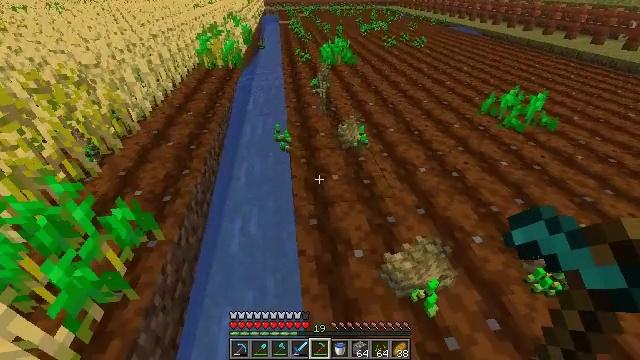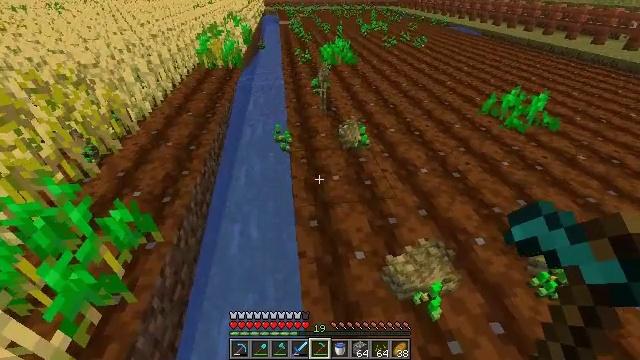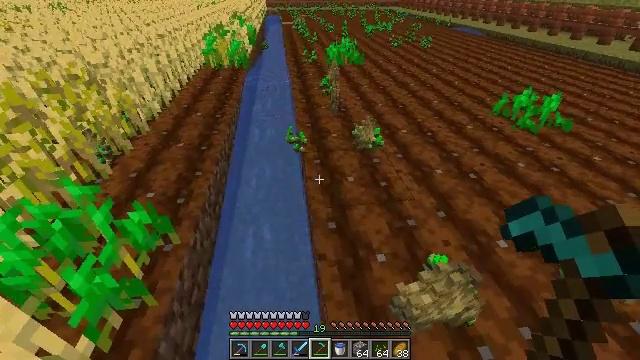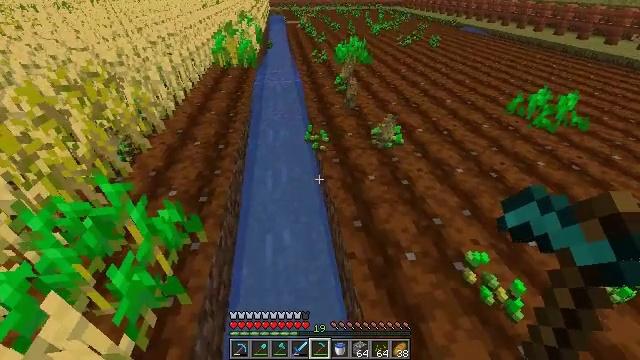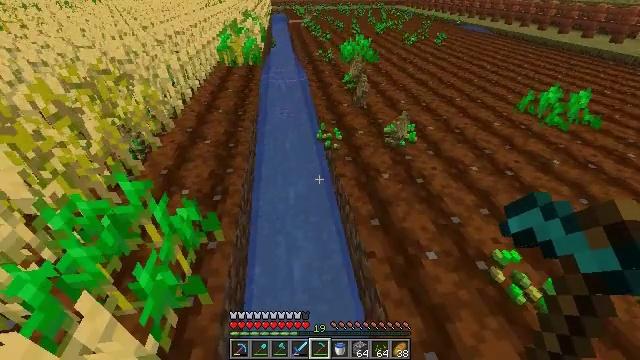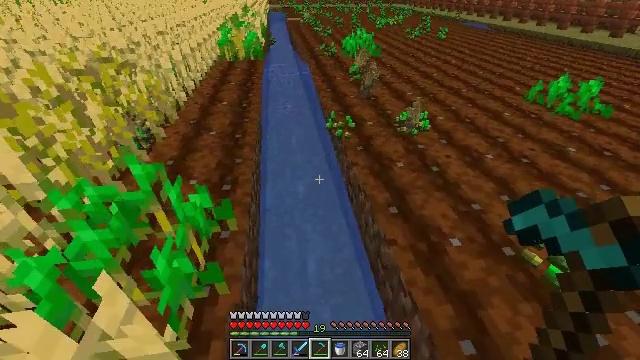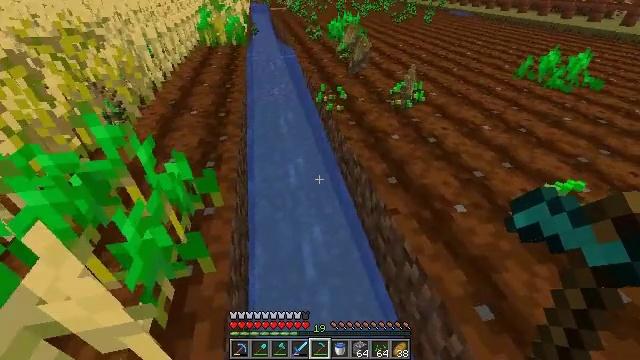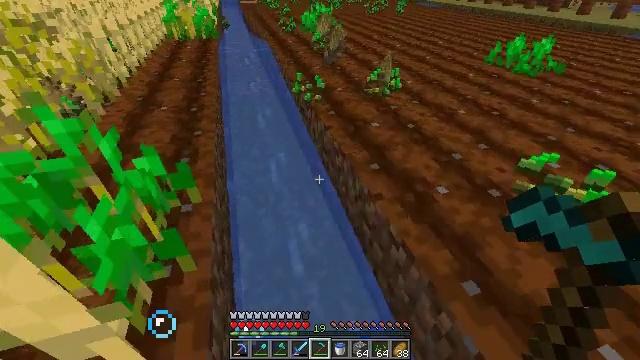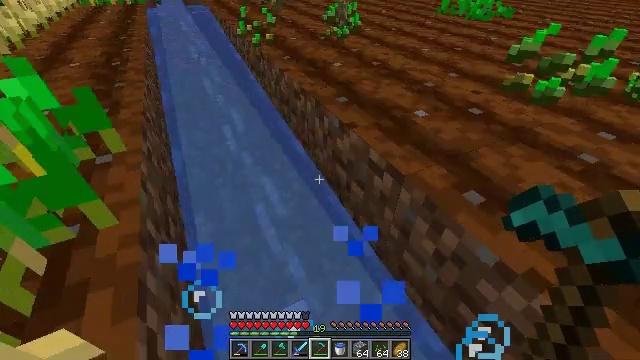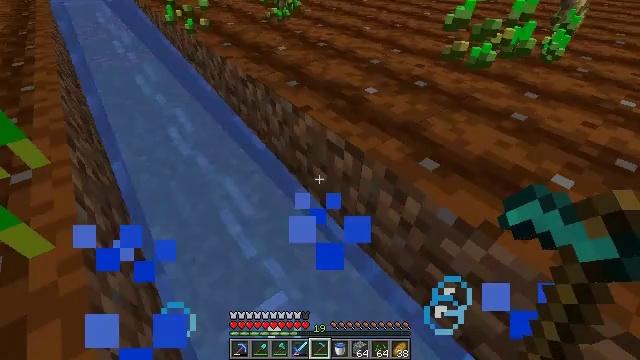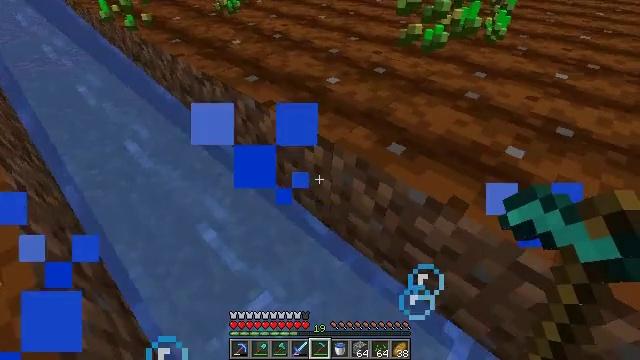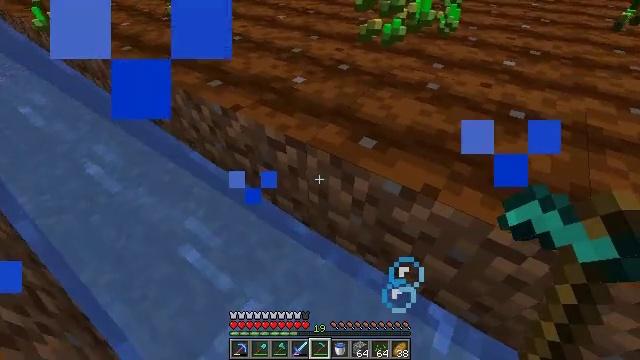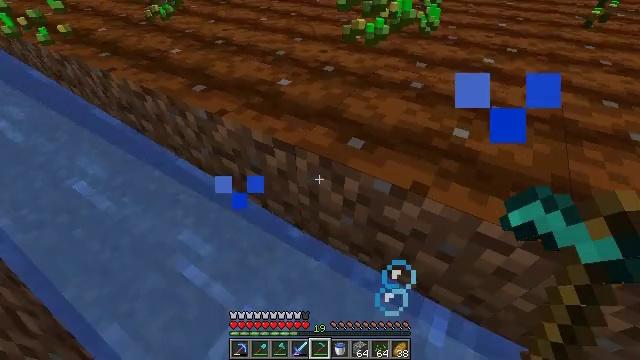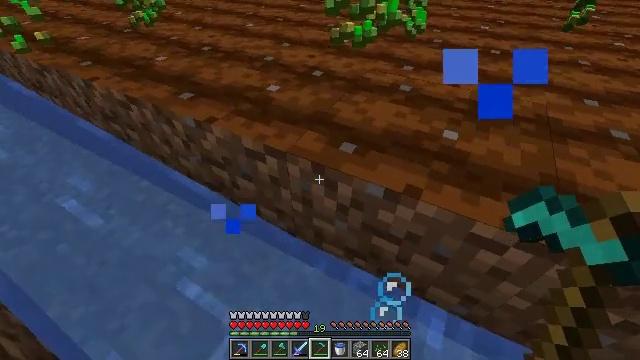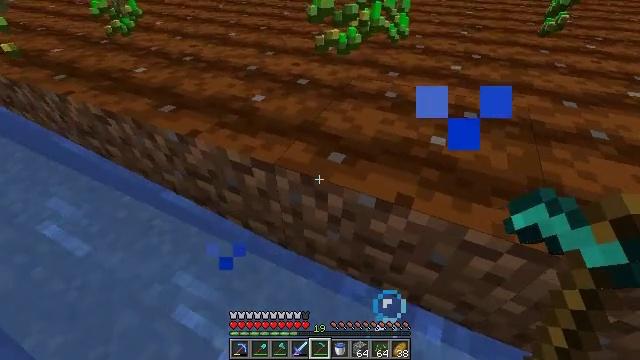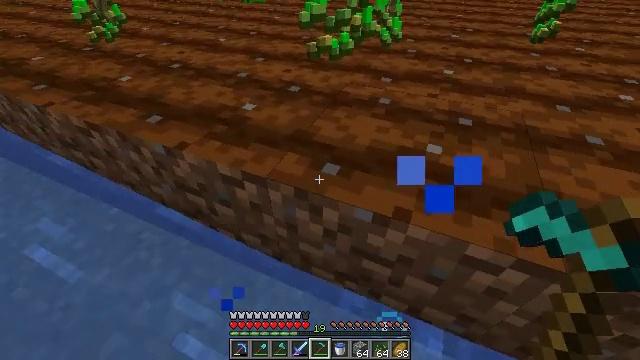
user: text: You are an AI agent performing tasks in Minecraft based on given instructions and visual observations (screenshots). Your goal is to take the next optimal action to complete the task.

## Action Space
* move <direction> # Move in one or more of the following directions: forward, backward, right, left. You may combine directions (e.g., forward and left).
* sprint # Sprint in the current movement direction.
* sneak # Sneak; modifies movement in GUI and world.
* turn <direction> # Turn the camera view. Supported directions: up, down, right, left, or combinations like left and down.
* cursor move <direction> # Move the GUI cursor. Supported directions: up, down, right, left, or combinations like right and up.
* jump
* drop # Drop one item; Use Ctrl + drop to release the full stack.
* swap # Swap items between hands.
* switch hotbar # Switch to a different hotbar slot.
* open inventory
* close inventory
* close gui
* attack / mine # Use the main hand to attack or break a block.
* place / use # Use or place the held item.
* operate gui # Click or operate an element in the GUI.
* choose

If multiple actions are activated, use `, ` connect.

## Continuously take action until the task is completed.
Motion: motion action
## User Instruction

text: Harvest wheat from the field.
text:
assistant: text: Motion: move left
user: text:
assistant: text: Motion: move left
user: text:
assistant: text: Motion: move left
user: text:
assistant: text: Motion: move left
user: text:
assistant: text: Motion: no_op
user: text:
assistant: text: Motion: turn right
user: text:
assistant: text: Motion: turn right
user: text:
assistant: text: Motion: turn right and down
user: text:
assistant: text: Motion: turn right and down
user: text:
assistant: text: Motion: turn right and down
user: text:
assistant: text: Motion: turn right
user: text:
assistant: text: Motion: turn right
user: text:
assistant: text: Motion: move forward, turn right
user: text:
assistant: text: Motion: move forward, turn right and up
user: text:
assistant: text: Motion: move forward, turn right
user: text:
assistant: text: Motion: move forward
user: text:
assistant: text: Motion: move forward
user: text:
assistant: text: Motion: move forward
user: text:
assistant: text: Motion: move forward, turn left and up
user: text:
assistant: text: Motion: move forward, turn left and up, jump
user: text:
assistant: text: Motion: move forward, turn left and up, jump
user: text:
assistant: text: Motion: move forward, turn left and up, jump
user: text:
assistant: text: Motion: move forward, turn left and up, jump
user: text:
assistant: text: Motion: move forward, turn left and up
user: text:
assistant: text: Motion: move forward, turn left
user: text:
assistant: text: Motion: move forward
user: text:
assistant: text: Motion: move forward
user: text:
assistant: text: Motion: move forward
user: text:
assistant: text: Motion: move forward, turn right
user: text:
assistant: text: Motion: move forward, turn right